Question: I have the following data:
'''
#Celltype Weight
abTcells 10.65
Bcells 14.87
DendriticCells 22.71
gdTCells 8.6
Macrophages 7.14
Monocytes 6.43
Neutrophils 4.13
NKCells 6.94
StemCells 11.44
StromalCells 7.1
'''
How can I use ggplot to to create the plot similar to the one generated by Excel below:

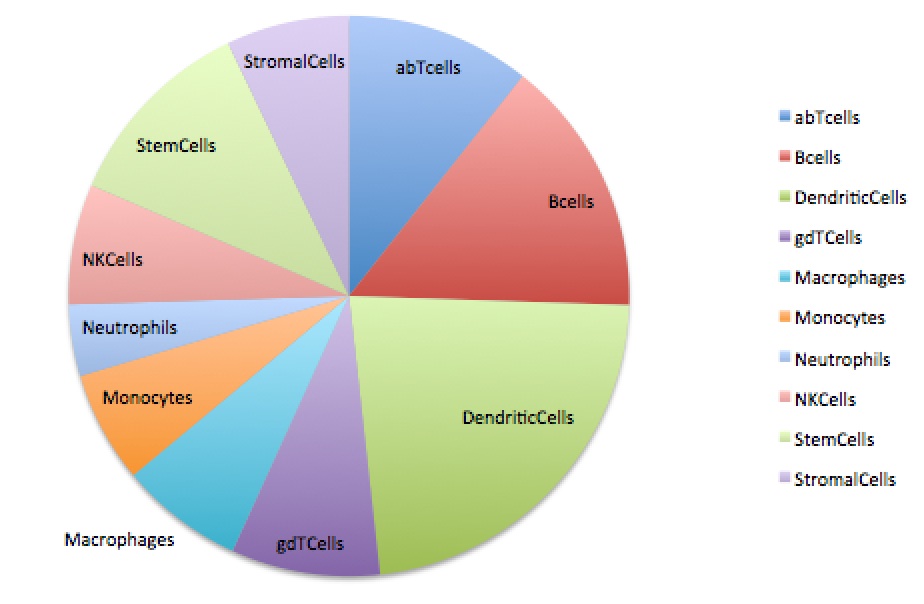
Answer: '''
ggplot(df,aes(x=factor(1),y=Weight,fill=Celltype))+
geom_bar(width=1,stat="identity")+coord_polar(theta="y")
'''